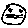
Label: cat